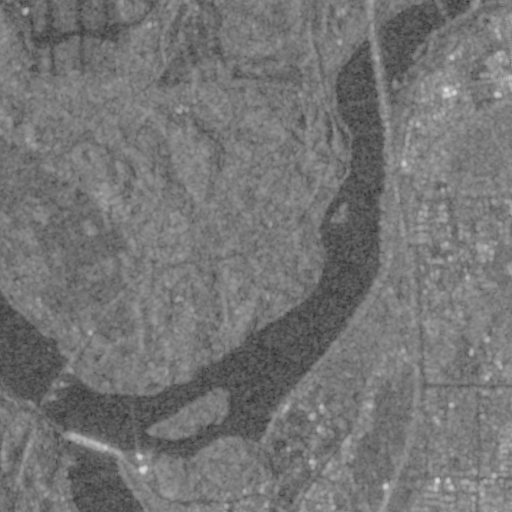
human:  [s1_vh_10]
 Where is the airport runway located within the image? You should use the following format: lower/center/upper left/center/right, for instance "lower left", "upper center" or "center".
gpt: The airport runway is located in the upper left of the image.
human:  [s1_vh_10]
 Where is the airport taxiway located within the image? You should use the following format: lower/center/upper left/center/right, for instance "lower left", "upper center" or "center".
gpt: The airport taxiway is located in the upper left of the image.
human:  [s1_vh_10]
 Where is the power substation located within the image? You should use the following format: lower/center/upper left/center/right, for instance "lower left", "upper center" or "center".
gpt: The power substation is located in the center right of the image.
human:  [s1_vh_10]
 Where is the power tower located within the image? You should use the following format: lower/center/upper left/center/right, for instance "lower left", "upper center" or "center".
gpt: The power tower is located in the center right of the image.
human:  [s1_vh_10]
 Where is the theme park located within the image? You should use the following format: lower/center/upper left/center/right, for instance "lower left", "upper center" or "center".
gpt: The theme park is located in the lower center of the image.
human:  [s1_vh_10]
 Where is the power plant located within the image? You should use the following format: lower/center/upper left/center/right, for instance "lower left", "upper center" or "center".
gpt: There is no power plant in the image.

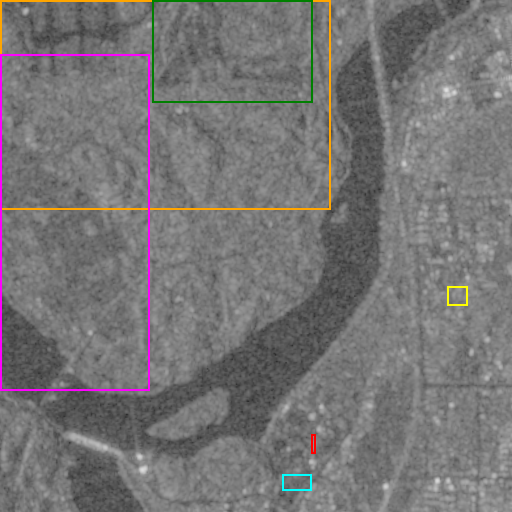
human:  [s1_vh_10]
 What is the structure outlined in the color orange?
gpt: The structure outlined in orange is an airport.
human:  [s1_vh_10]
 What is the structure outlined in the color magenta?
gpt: The structure outlined in magenta is a crop field.
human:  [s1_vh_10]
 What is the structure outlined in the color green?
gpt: The structure outlined in green is a park.
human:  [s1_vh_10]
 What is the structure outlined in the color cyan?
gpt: The structure outlined in cyan is a parking lot.
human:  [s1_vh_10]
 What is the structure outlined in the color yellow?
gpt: The structure outlined in yellow is a power substation.
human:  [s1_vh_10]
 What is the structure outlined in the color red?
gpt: The structure outlined in red is a theme park.
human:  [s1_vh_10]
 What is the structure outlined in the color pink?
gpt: There is no pink outline.